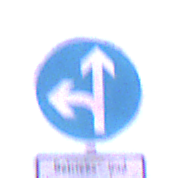
Verkehrszeichen: VorgeschriebeneFahrtrichtungGeradeausOderLinks
Zusatzzeichen unten: BesondereFahrzeugeUndTransportgueter9
Umgebung: Outdoor, Urban
Tageszeit: Night
Wetter: PartlyCloudy
Licht: Artificial
Jahreszeit: NotSpecified
Kontrast: HighContrast